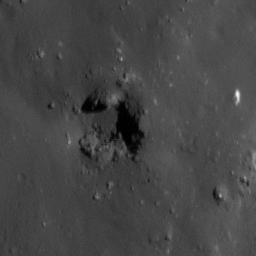
Pit: Tycho 13
Host crater: Tycho
Host type: impact_melt
Lunar coordinates: latitude -43.14, longitude 348.269